Question: There are some applications which shows icon disabled which stops me from running the application.It does not happen to all applications but on a few . It mainly occurs to me in facebook applications and a few more applications.Can anybody have an idea what could be the problem ? I have tried everything from changing the build settings etc. but it does not work.

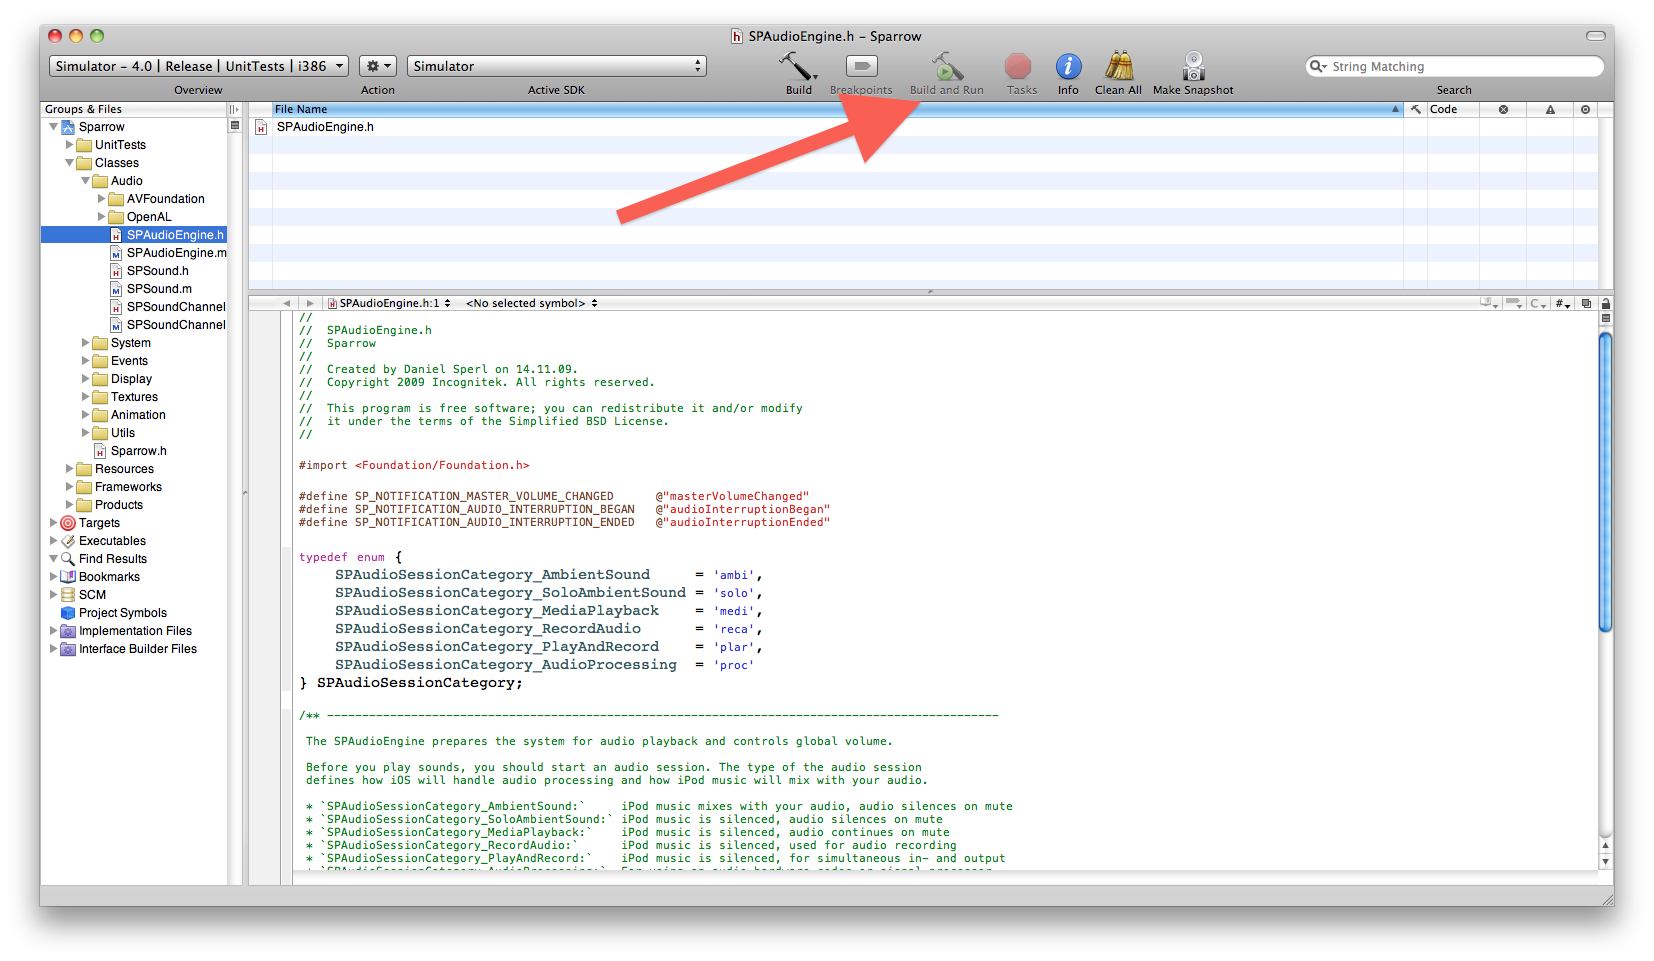
Answer: I think those may be frameworks,static libraries. So the build and run option is disabled.